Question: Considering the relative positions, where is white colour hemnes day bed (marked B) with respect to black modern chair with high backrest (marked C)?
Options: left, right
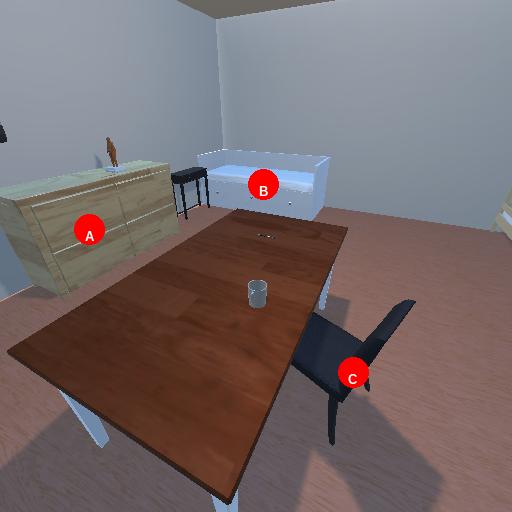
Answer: left